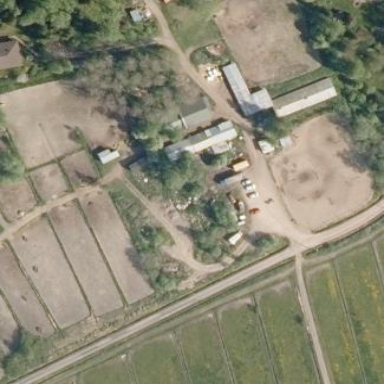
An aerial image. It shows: Farmyard area.